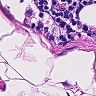
Metastatic tissue present: no